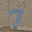
Label: 7